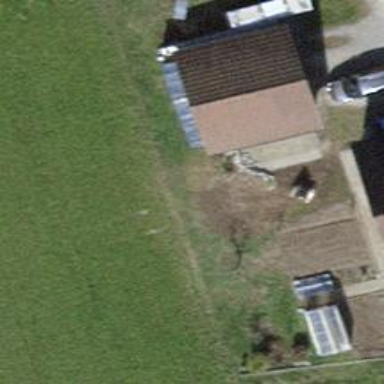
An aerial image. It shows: Group of garages.